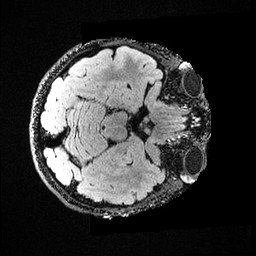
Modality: FLAIR
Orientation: axial
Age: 24
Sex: female
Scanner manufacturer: ge
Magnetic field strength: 3 T
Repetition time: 4.802 s
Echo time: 0.1171 s